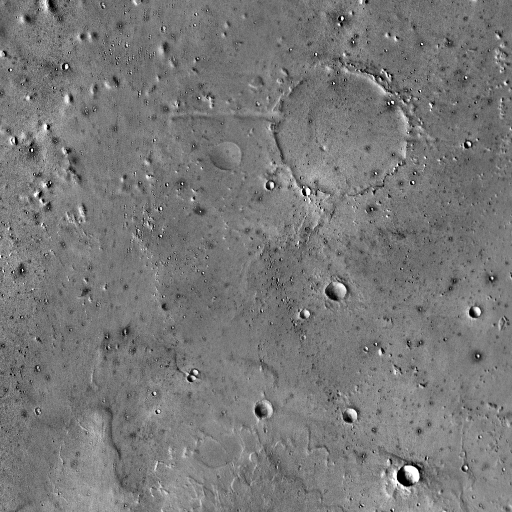
Crater classes present: Background, Other, Buried